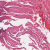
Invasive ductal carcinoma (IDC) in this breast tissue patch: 0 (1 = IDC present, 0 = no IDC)